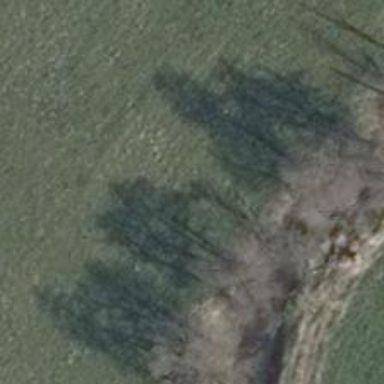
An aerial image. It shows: Row of deciduous broadleaved trees.